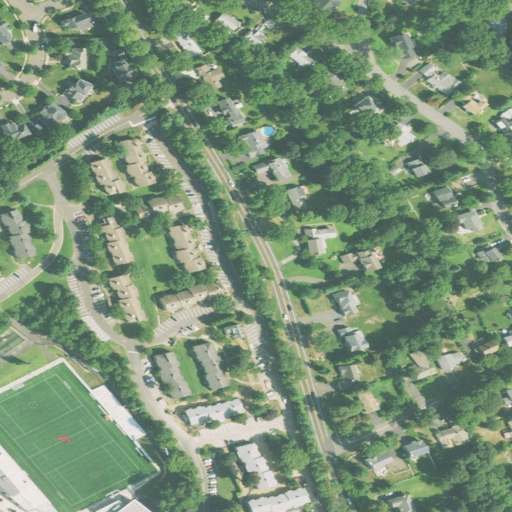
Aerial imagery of mountain in Connecticut named Osborne Hill containing medium intensity development, low intensity development, open development, and high intensity development